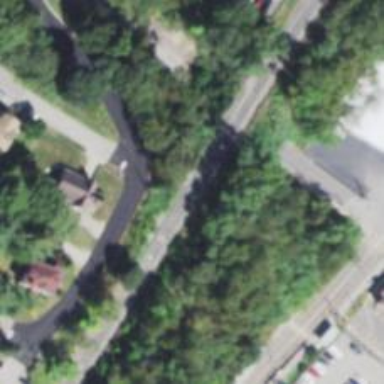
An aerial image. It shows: Railway crossing.